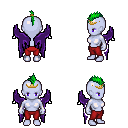
a pixel art fantasy rpg character, female body template, dark elf, purple skin, purple wings, red pants, green mohawk hairstyle, gold tiara, four views (front, back, left, right), 2x2 character sprite sheet, small pixel art, hard edges, no anti-aliasing